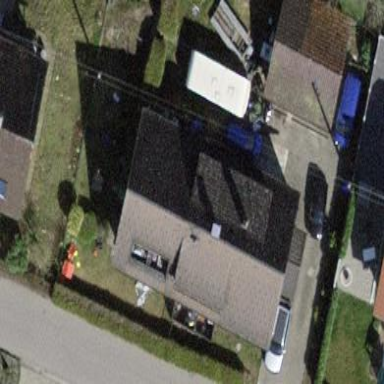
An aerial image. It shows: Building with gabled roof.